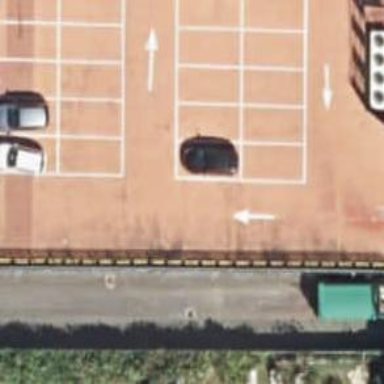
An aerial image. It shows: Parking aisle designated as service road.